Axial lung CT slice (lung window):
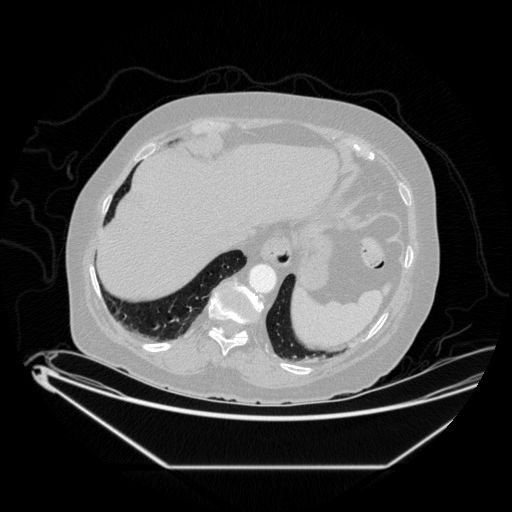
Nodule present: no